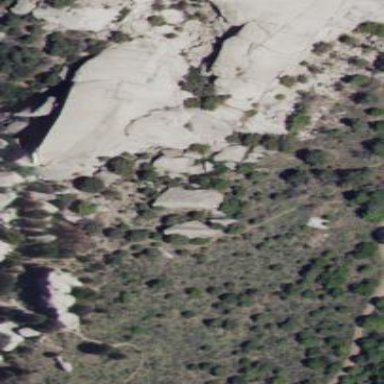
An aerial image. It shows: Landscape dominated by bare rock.